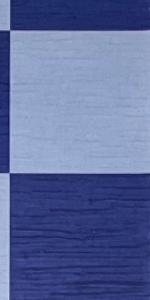
Label: Empty